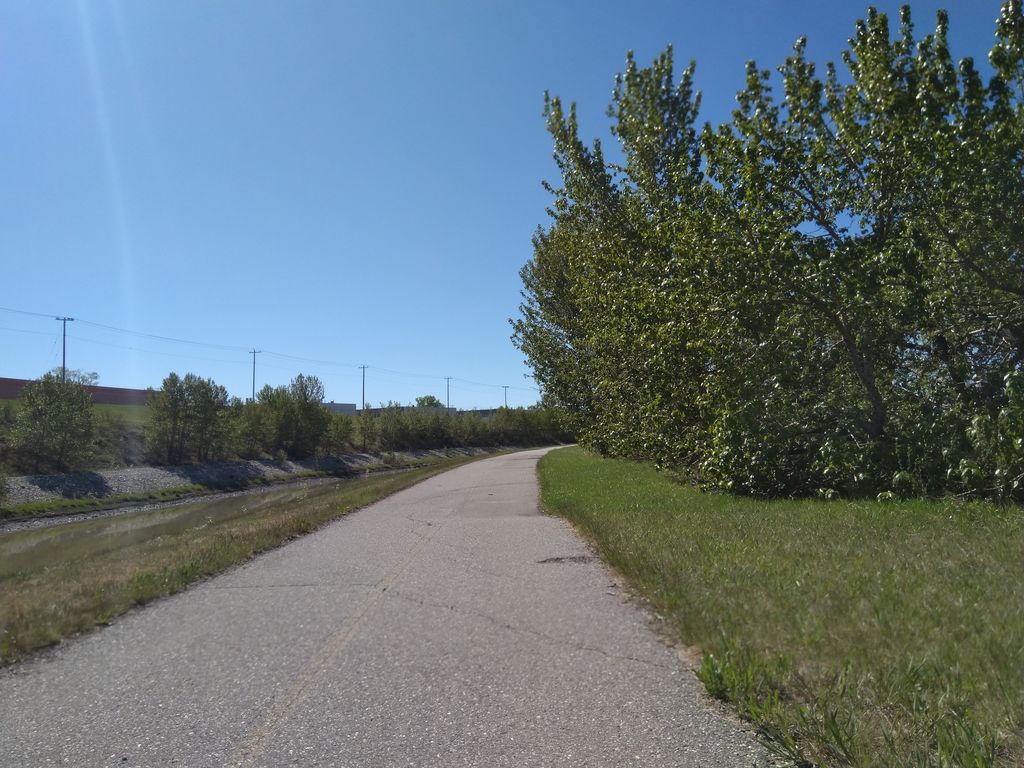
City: calgary